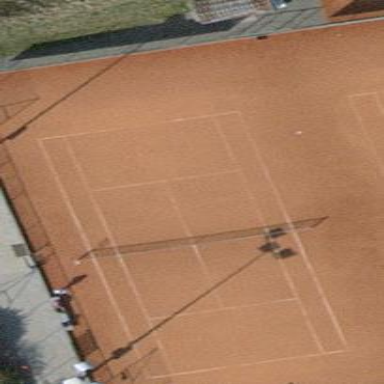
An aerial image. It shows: Tennis court on pitch designated for leisure land.